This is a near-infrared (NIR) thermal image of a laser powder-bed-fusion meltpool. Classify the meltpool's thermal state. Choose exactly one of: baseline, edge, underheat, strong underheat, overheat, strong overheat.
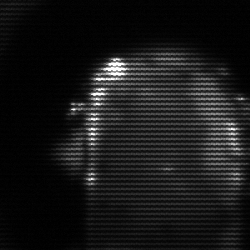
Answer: baseline